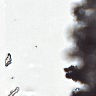
Metastatic tissue present: no